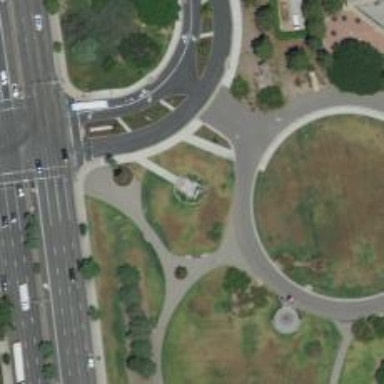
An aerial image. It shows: Memorial site with historic significance.